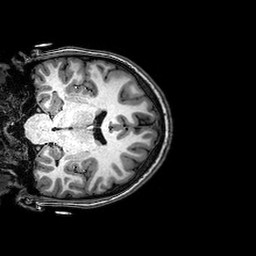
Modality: T1w
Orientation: coronal
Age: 20
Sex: female